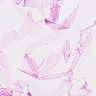
Metastatic tissue present: no